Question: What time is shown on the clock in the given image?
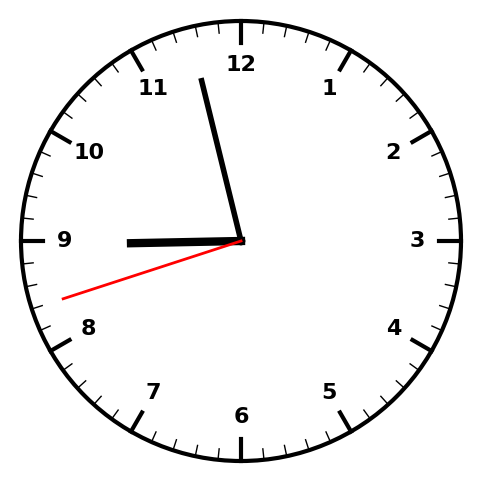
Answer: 08:57:42